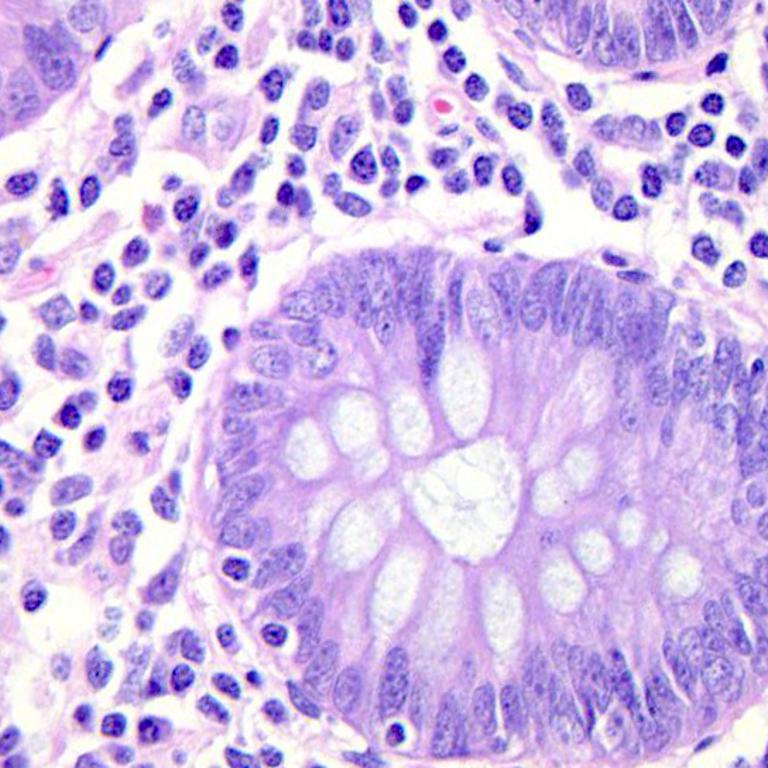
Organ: colon
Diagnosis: benign